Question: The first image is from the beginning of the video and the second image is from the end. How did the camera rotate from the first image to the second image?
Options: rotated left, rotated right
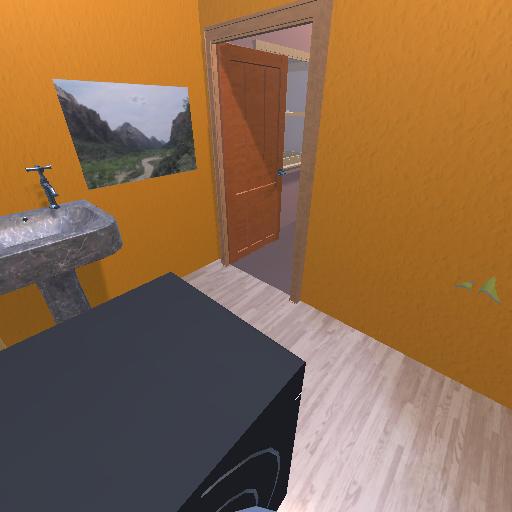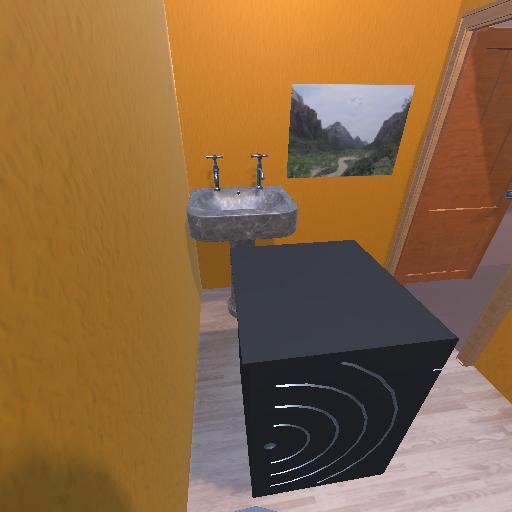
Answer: rotated left